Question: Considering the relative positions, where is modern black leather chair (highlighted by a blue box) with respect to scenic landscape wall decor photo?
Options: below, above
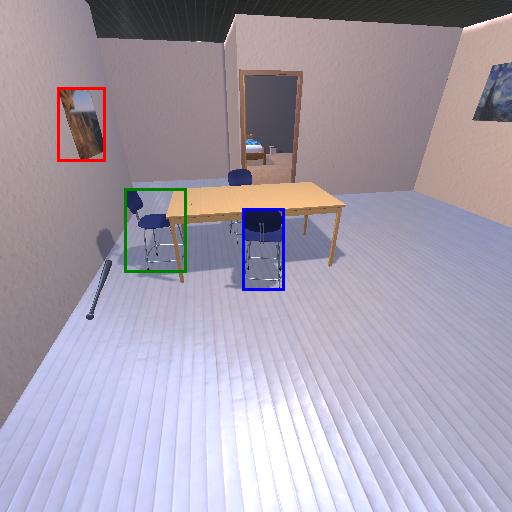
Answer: below